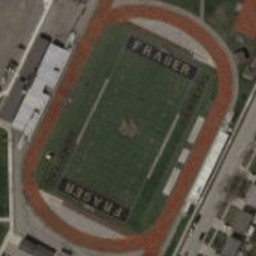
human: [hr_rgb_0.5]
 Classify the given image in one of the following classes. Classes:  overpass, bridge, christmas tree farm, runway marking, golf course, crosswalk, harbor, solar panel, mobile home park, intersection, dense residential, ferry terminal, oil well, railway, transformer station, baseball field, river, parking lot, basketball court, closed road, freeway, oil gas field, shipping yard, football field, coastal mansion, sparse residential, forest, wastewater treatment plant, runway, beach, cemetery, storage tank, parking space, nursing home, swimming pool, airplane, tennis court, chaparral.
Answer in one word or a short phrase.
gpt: football field